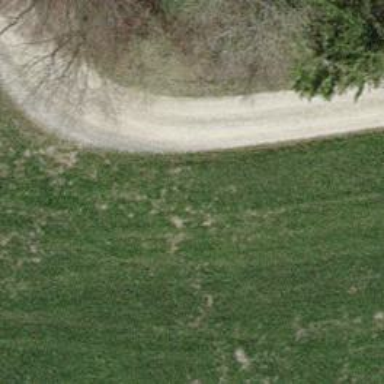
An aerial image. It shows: Gravel track with grade3 tracktype.